Question: I have an html table that contains 10 container for Google map
Below is the js function that create the map object
Function takes the lat and the lng of the map + the div element to insert the map to.
'''
function GetMap(lat,lng,number)
{
var show_in=document.getElementsByClassName("map_conteiner")[number];
var mapOptions = {
center: new google.maps.LatLng(lat, lng),
zoom: 8,
mapTypeId: google.maps.MapTypeId.ROADMAP
};
var map = new google.maps.Map(show_in,
mapOptions);
var marker = new google.maps.Marker({
position:new google.maps.LatLng(lat,lng),
map: map,
title:"Hotel"
});
$(show_in).fadeIn();
}
'''
The problem is that the map is displayed correctly only on the first invoke of this function
(No matter which div I start with)
after the firts invoke this function will allways present distorted maps (As you can see in the attached picture)

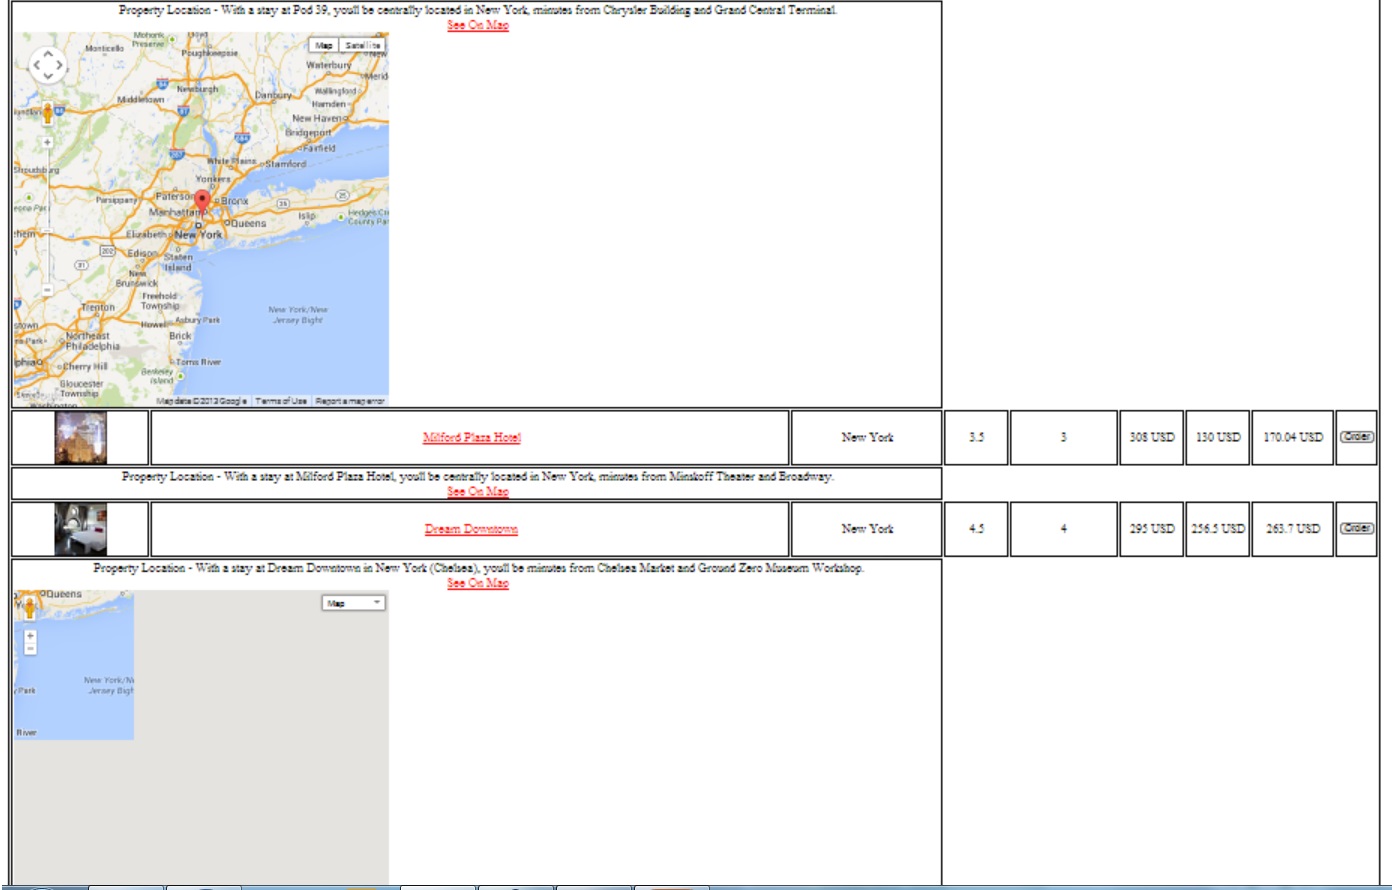
Answer: You should 'trigger' the 'resize'-event of the map in the 'complete'-callback of '$.fadeIn()'
Furthermore you better create only 1 maps-instance for each 'map_conteiner' and on subsequent calls of 'GetMap' only set the new 'center' of the existing map and the new 'position' for the marker.